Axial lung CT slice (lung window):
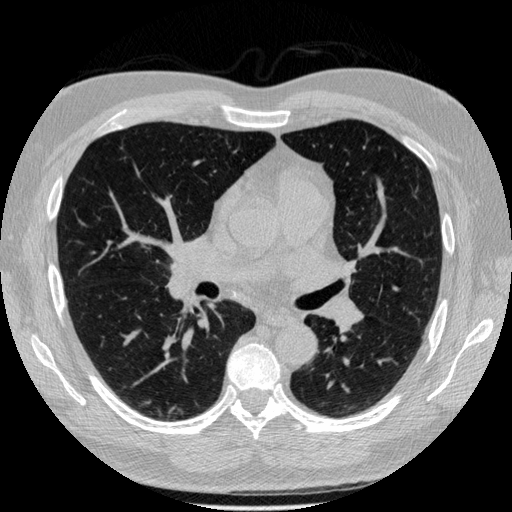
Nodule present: no